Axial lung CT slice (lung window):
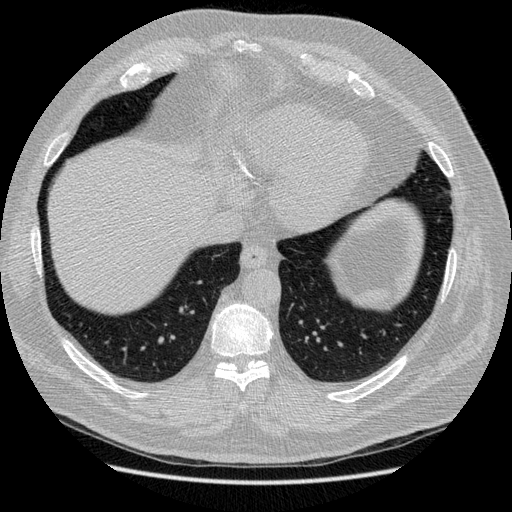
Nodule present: no